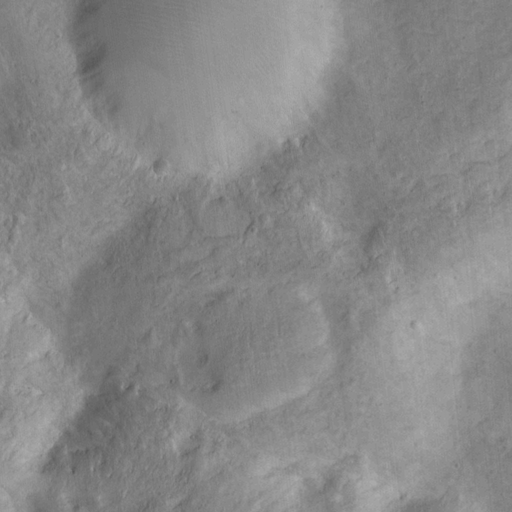
Classes present: Background, Cone